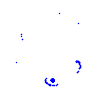
Particle: kaon